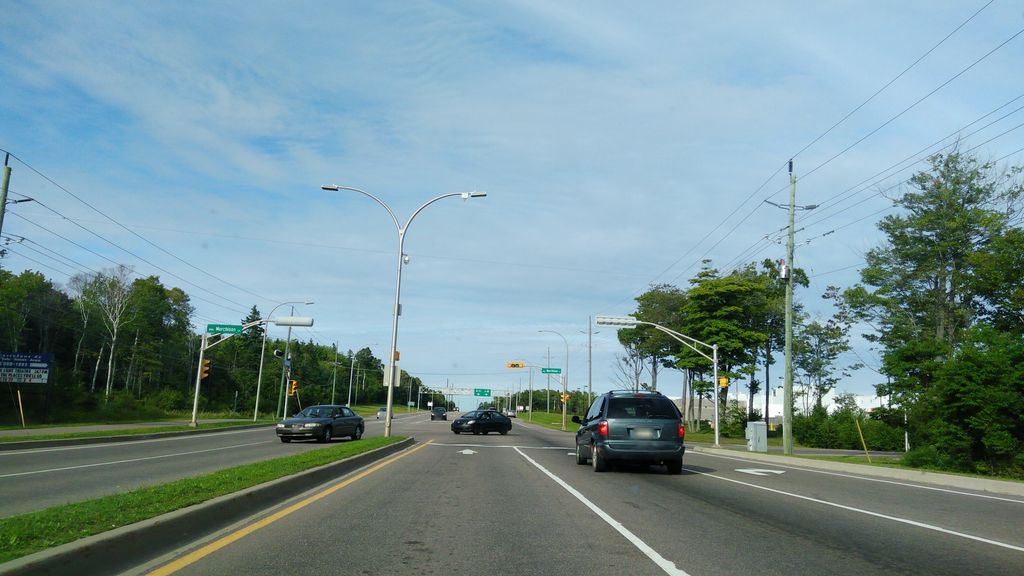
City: charlottetown